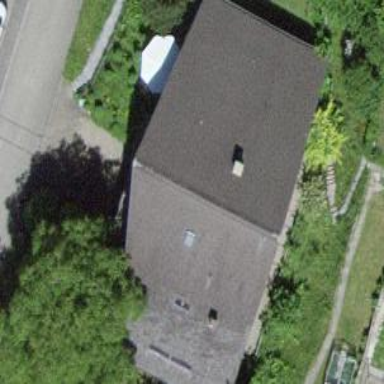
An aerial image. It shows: Residential building.